Interaction volume radius: 5 \u00c5
Interaction volume height: 20 \u00c5
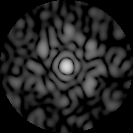
Disorder parameter: 0.6932